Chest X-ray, AP view. Patient: 33 years old, sex F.
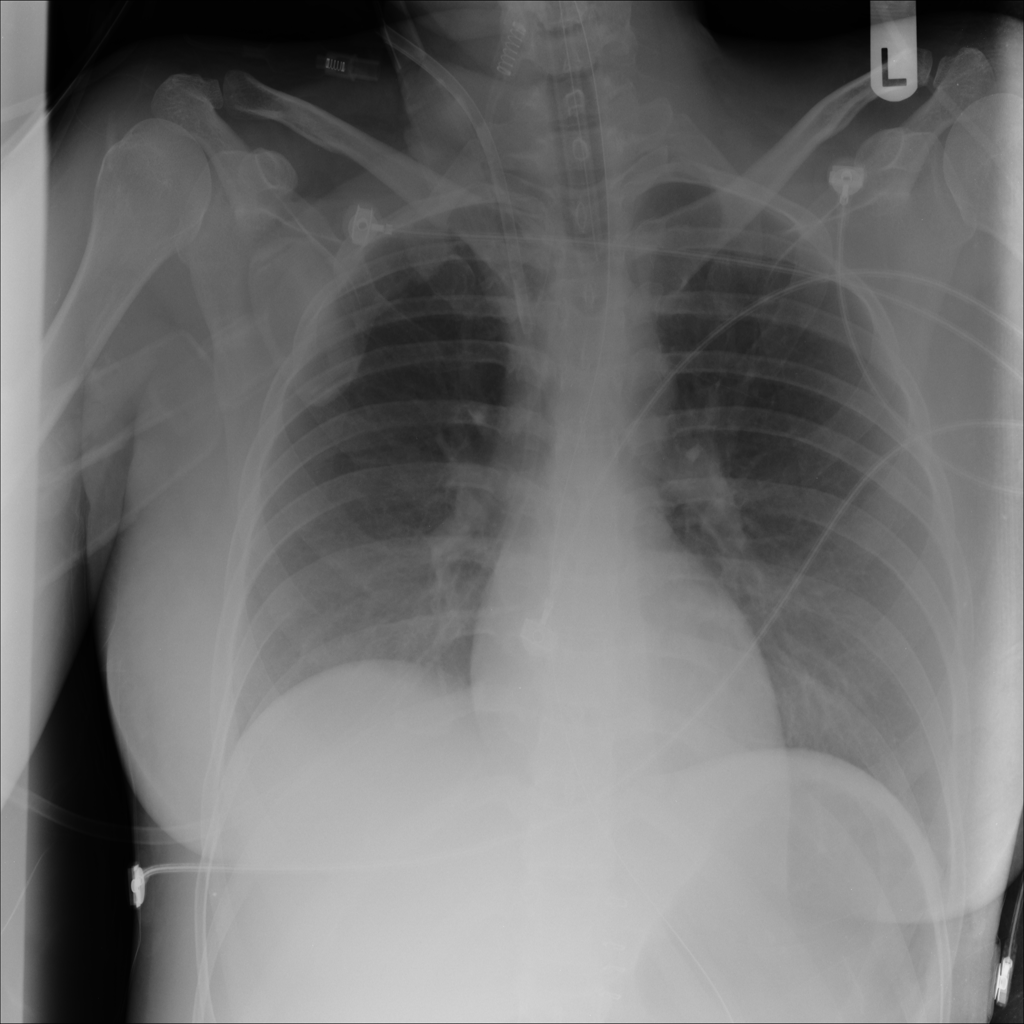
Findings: No Finding